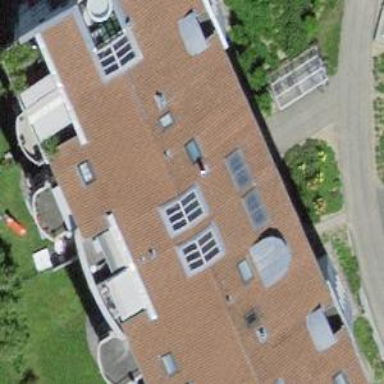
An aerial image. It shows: Gabled roof on building that houses apartments.